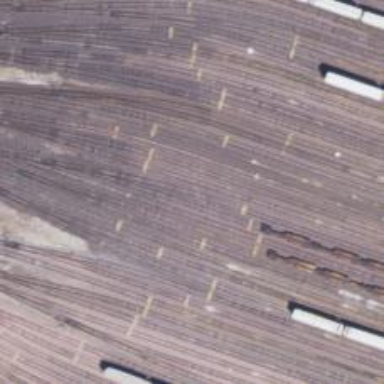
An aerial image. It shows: Railway yard in service.